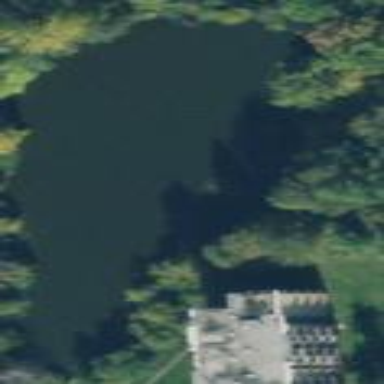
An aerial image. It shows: Peaceful pond surrounded by nature.